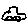
Label: car